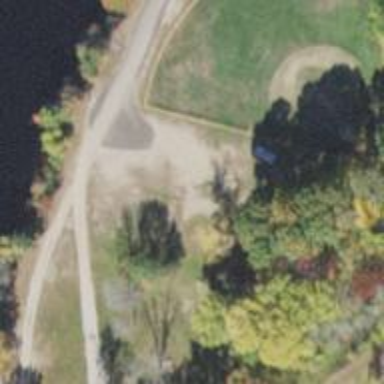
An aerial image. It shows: Path.